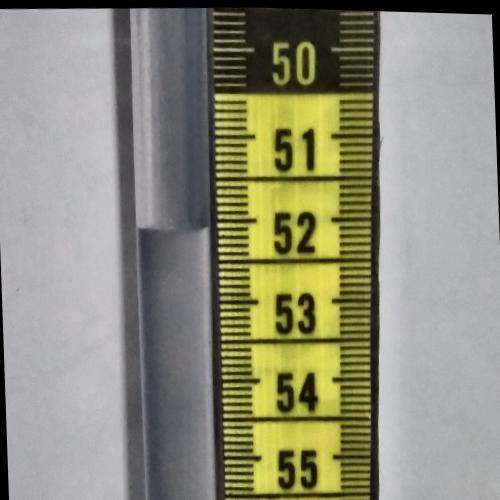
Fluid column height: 52.1 cm